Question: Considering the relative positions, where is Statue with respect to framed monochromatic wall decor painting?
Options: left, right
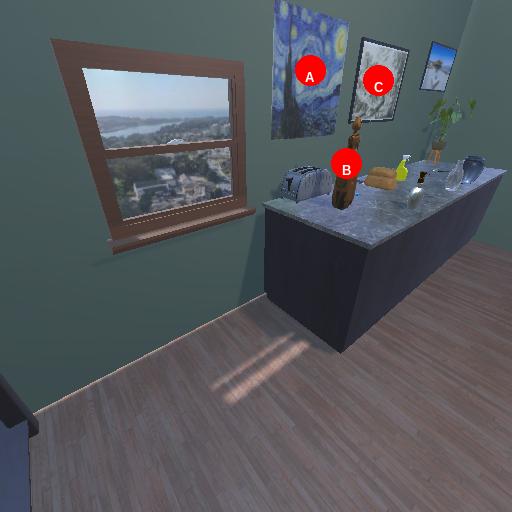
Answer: left